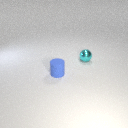
small blue rubber cylinder in front of small cyan metal sphere